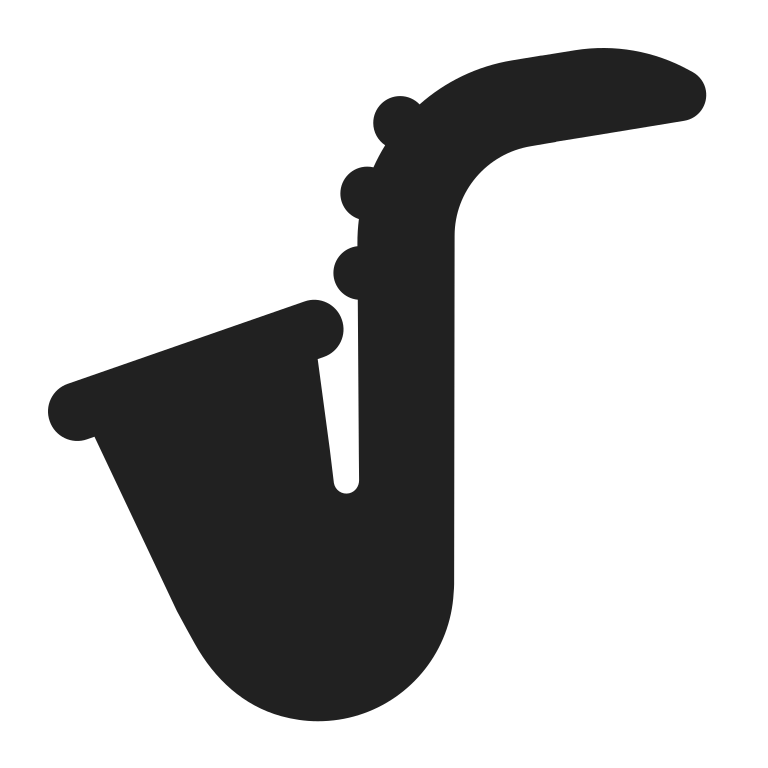
saxophone high contrast